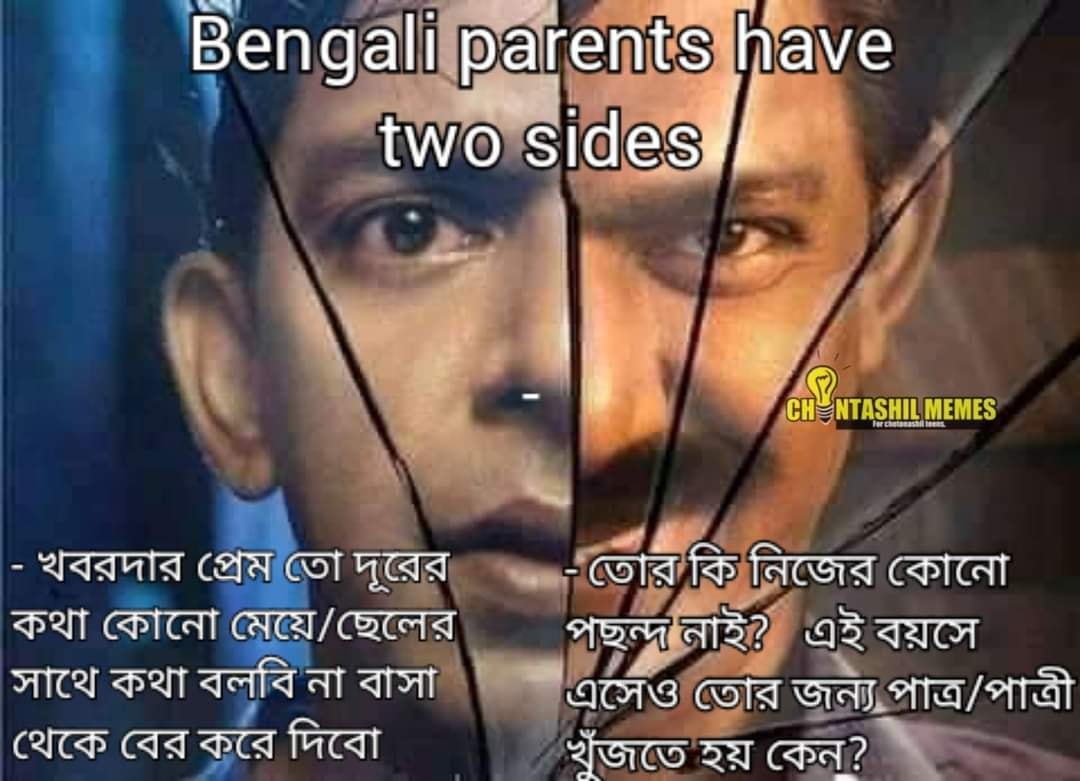
Caption: Bengali parents have two sides -খবরদার প্রেম তো দুরের কথা কোনো মেয়ে/ ছেলের সাথে কথা বলবি না বাসা থেকে বের করে দিবো   -তোর কি নিজের কোনো পছন্দ নাই ? এই বয়সে এসেও তোর জন্য পাত্র/ পাত্রী খুজতে হয় কেন ?
Label: non-hate